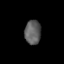
Tissue: lung
Cell type: Myeloid cells
Senescence score: 0.2289
Nuclear area (px): 384
Mean DAPI intensity: 94.135